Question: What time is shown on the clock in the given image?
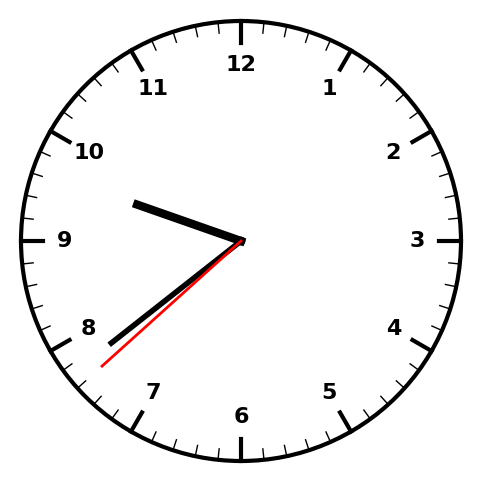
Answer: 09:38:38